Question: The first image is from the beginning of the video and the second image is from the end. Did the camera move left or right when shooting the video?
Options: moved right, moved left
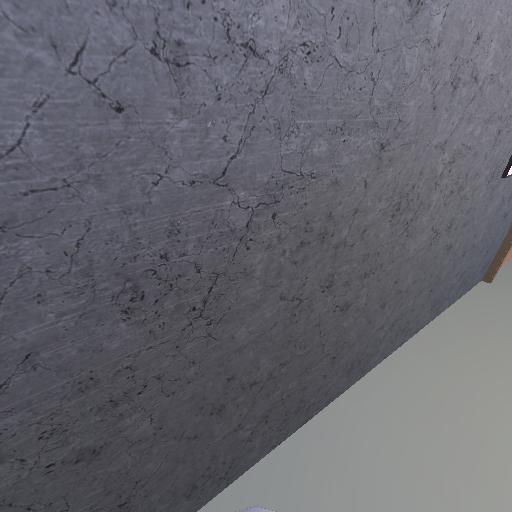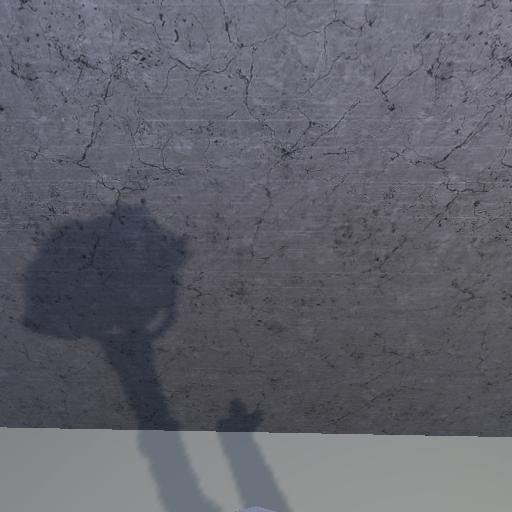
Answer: moved right